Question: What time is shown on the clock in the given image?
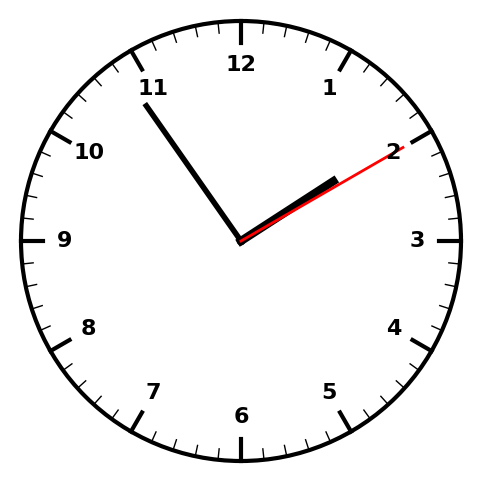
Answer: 01:54:10